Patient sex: F
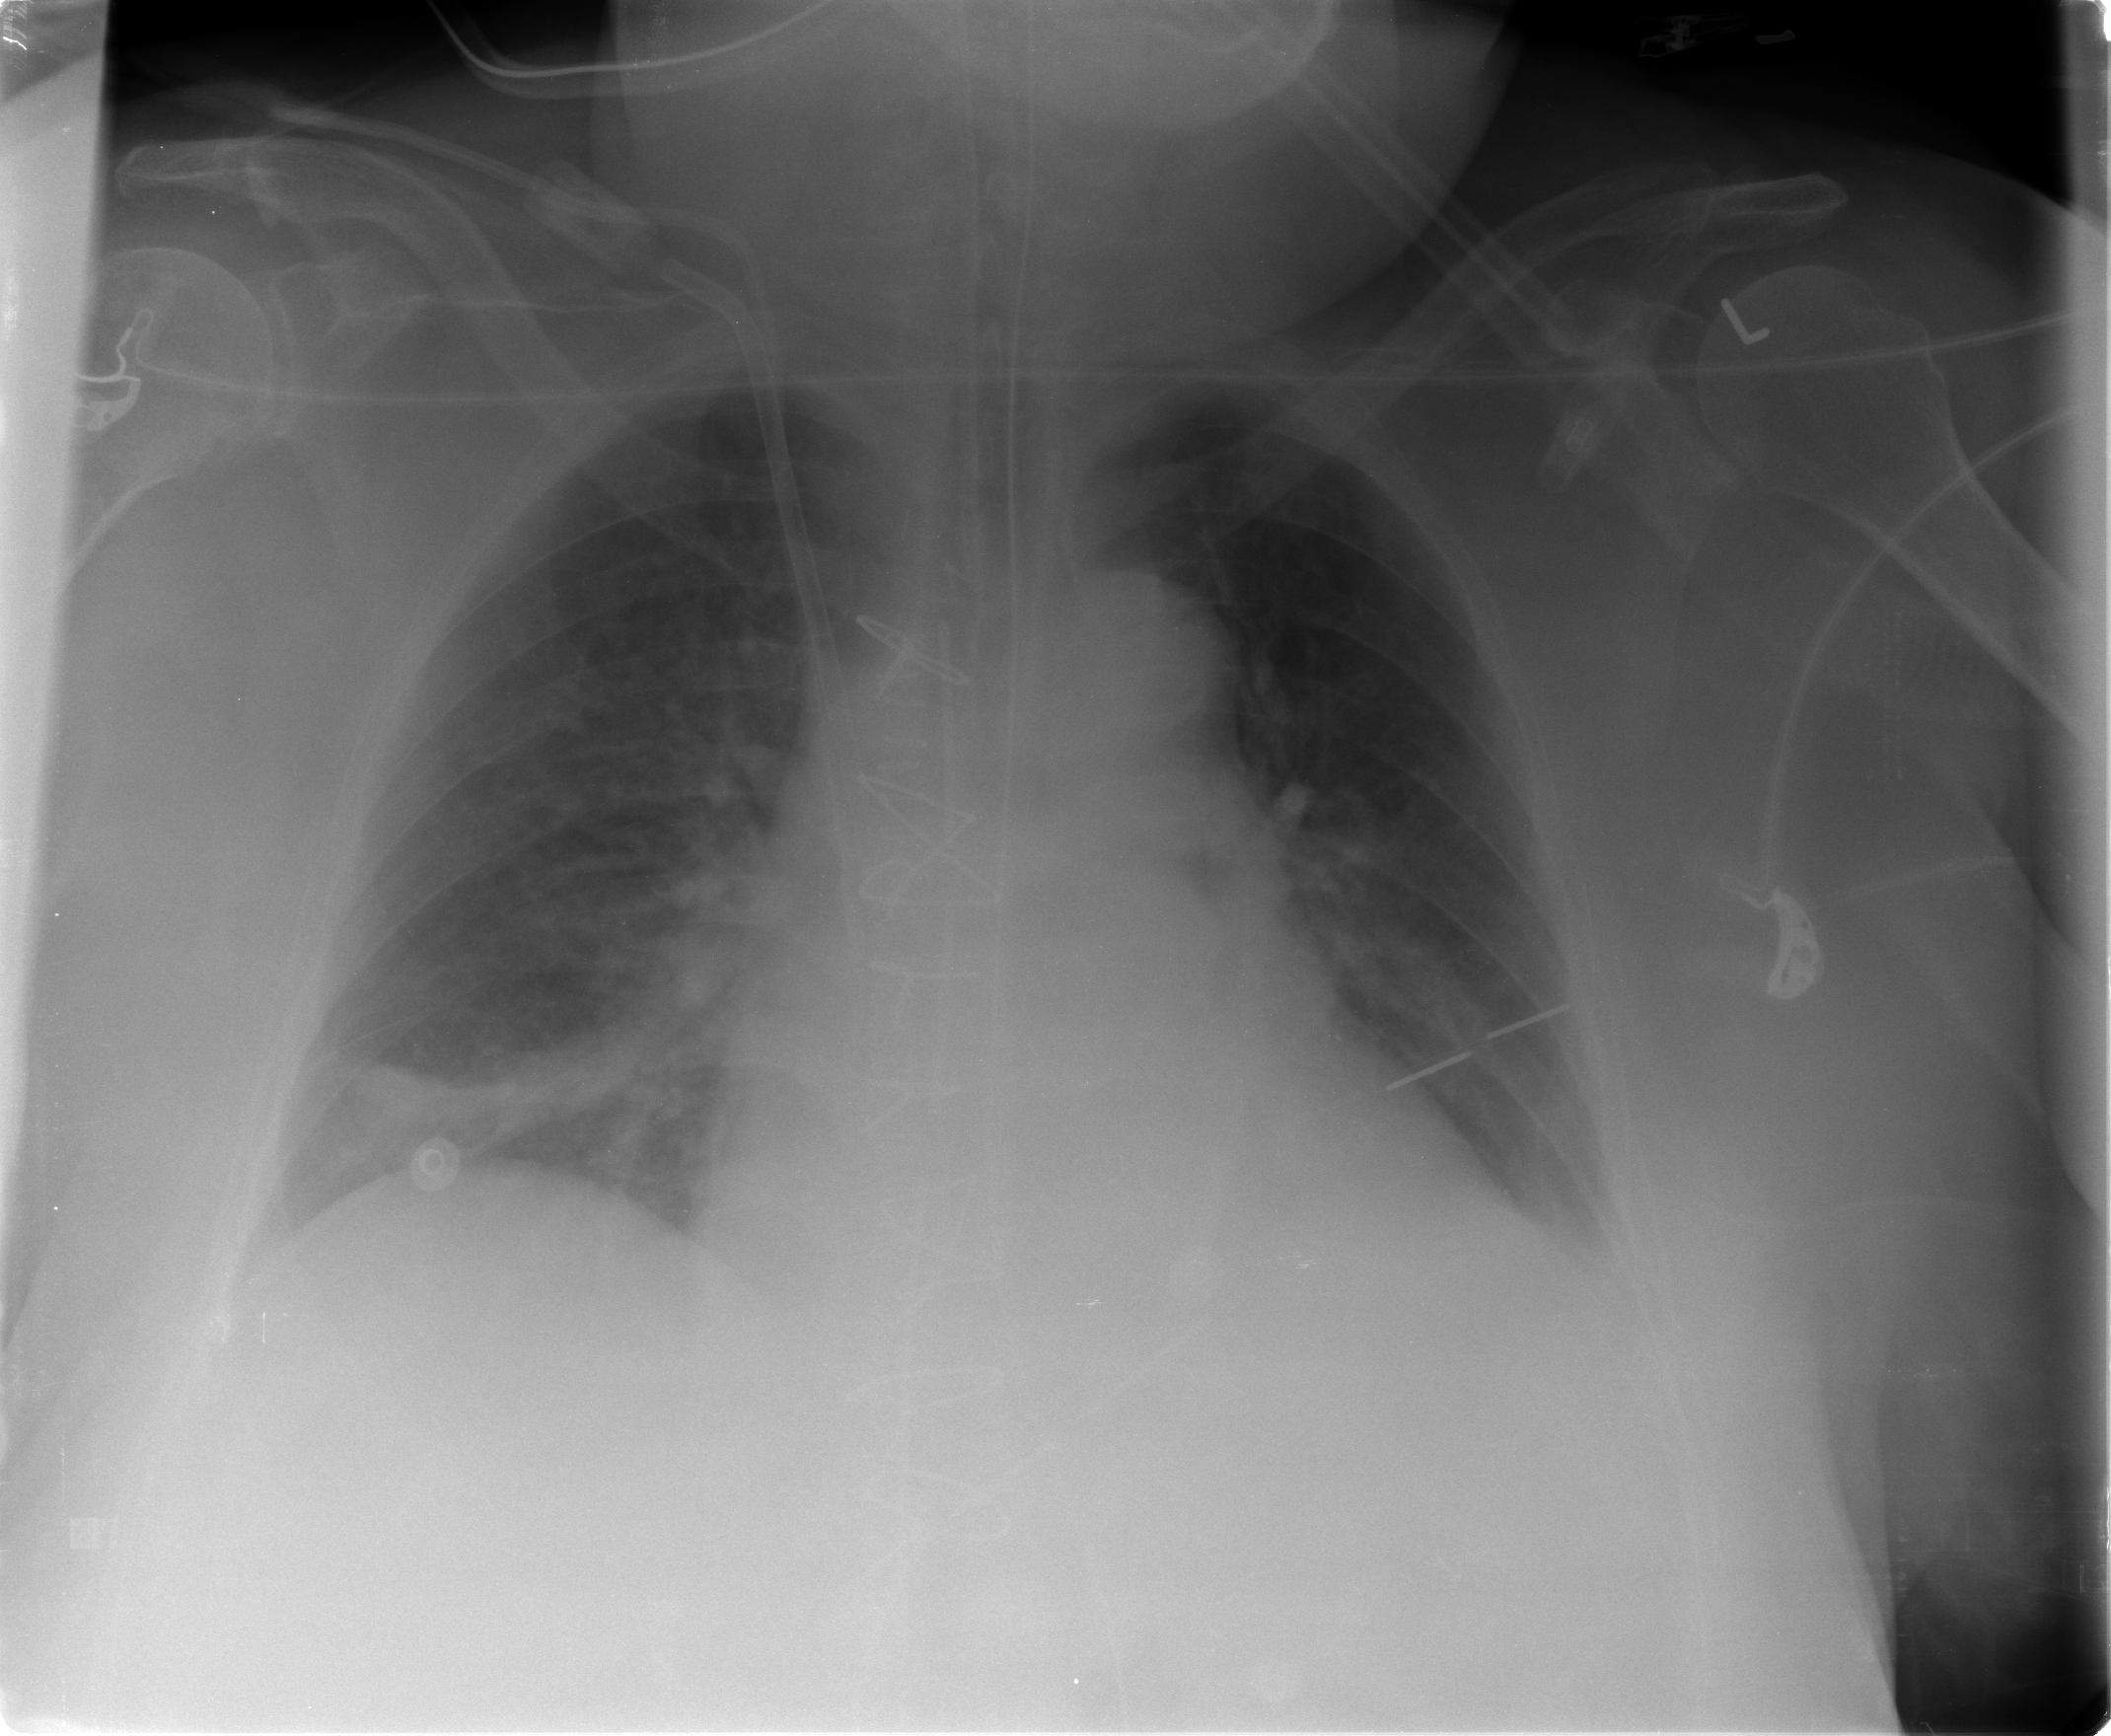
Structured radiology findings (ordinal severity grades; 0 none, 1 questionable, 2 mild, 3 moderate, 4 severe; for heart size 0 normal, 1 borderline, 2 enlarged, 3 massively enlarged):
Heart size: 2
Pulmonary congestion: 2
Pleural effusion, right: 0
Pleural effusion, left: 2
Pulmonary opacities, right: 1
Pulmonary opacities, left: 0
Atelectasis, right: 2
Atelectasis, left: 1